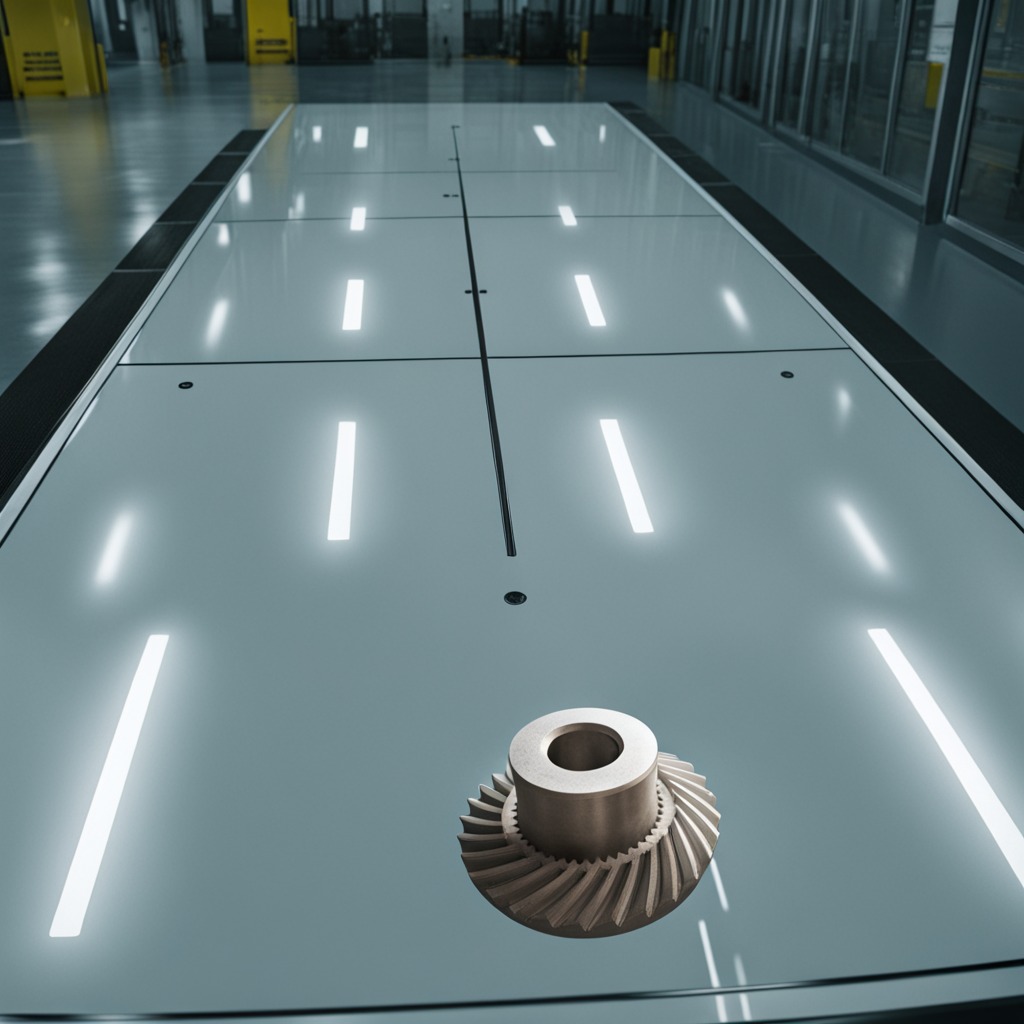
A steel gear with teeth is lying on a high-gloss table in a ship maintenance bay industrial lighting.